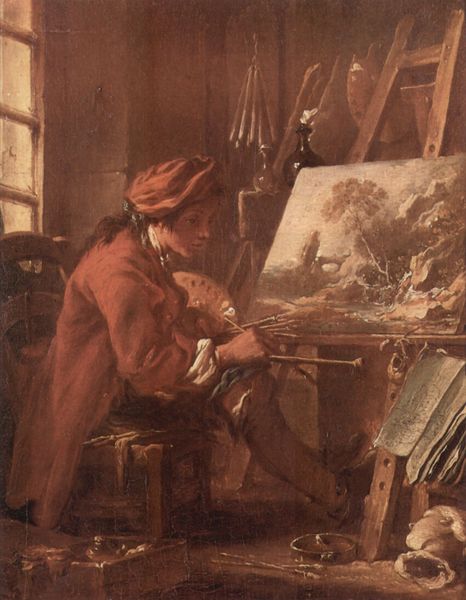
Titel: Der Maler in seinem Atelier, Selbstporträt
Künstler: François Boucher
Standort: Paris
Institution: Musée du Louvre
Schlagwörter: baum, dunkel, gemälde, hand, kopf, mann, meer, schatten, wasser, bäume, fluss, landschaft, ocker, see, sitzen, braun, fenster, frisur, glas, grau, haar, holz, licht, nase, profil, raum, schwarz, stuhl, weiss, zimmer, ölbild, blick, rot, schirm, tuch, beige, malerei, flasche, flaschen, hemd, jacke, jung, mütze, wand, arm, barock, gesicht, rembrandt, stein, bild, bildnis, innenraum, portrait, porträt, öl, natur, sonne, boden, gewand, haare, mantel, locken, traurig, genre, krug, skulptur, vase, bein, papier, papiere, zimmerecke, düster, lehne, genrebild, italien, arbeiten, berge, farben, fels, gebirge, mauer, sprossenfenster, farbe, tag, landschaftsmalerei, hocker, schemel, friedrich, zopf, büste, atelier, maler, staffelei, stube, kammer, strumpf, stil, junge, selbstporträt, gefäß, lappen, buch, künstler, selbstbildnis, leinwand, kiste, stiefel, kunst, malen, palette, pinsel, selbstportät, kasten, landschaftsbild, selbstportrait, handwerk, werkstatt, halbprofil, krüge, lanschaft, rotbraun, tonig, gebückt, bild im bild, stafflei, künstlerporträt, stafelei, skizzenbuch, gefäße, turban, holländer, werkstadt, pallette, gewände, italienisch, autoporträt, farbpalette, corbet, farebn, frans hals, landschaftbild, malstab, braune farben, landschaftsmaler, selbstprotrait, atelie, storm, corroni, kopierer, lange haaare, flame